Interaction volume radius: 5 \u00c5
Interaction volume height: 20 \u00c5
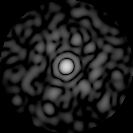
Disorder parameter: 0.8628